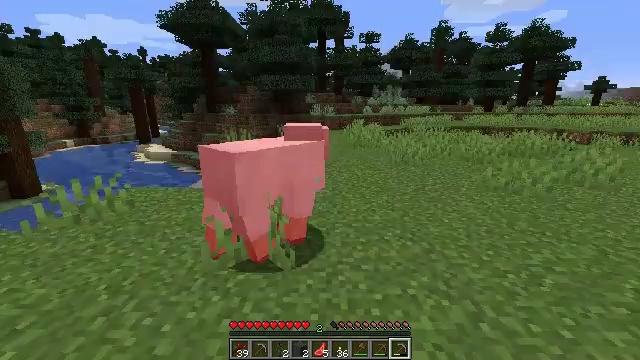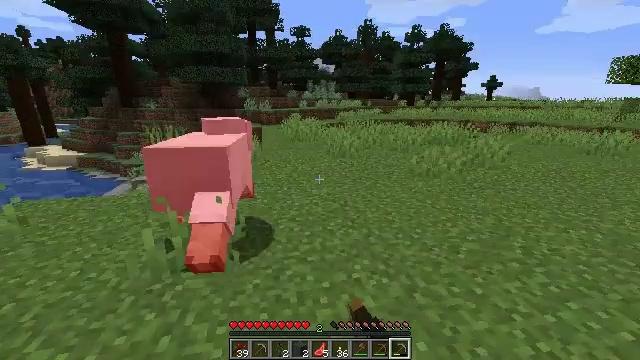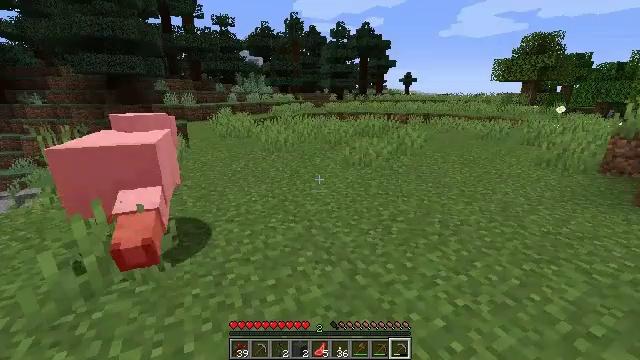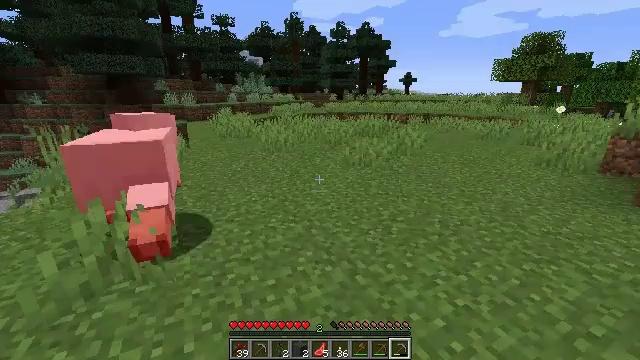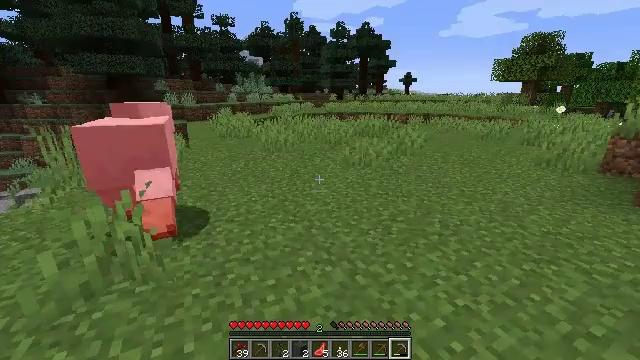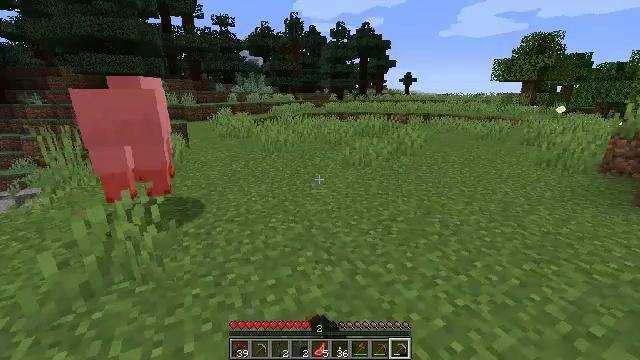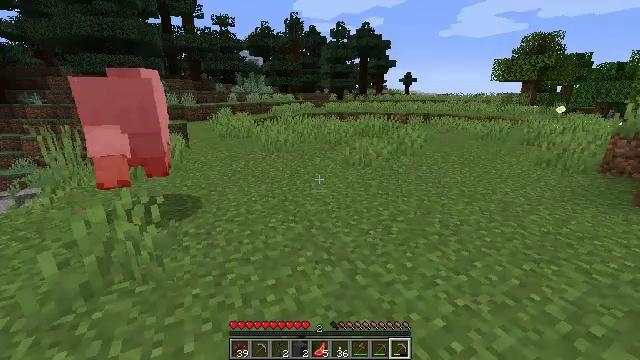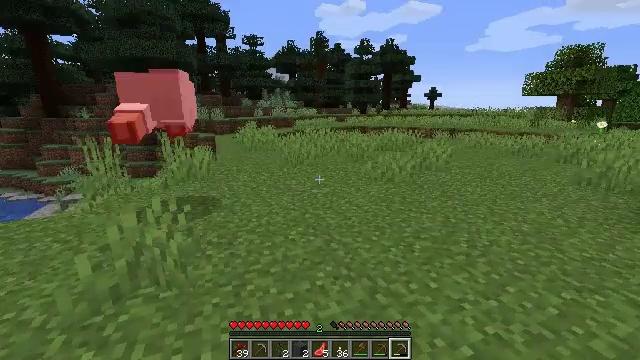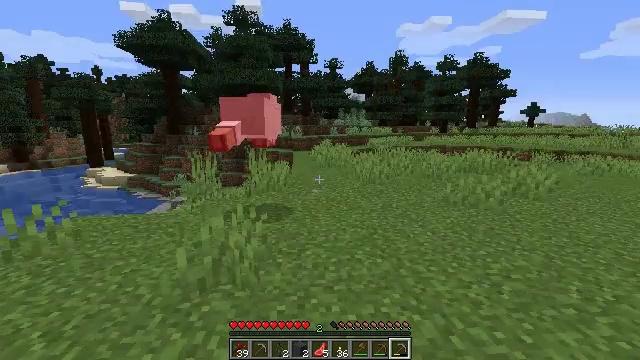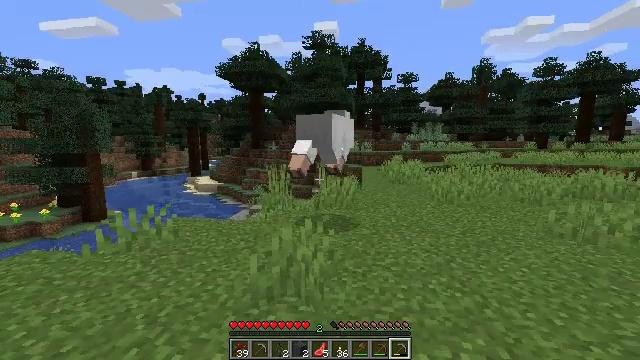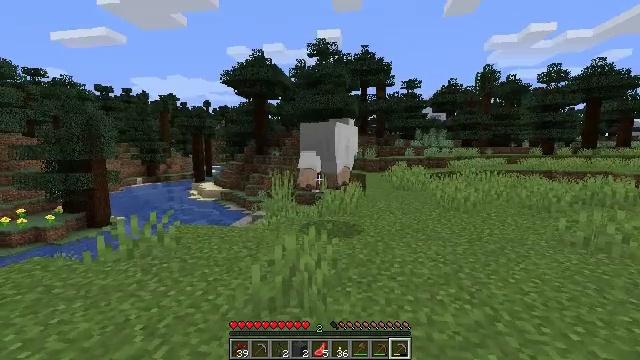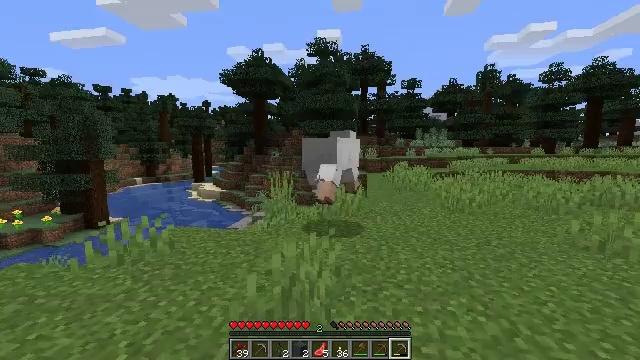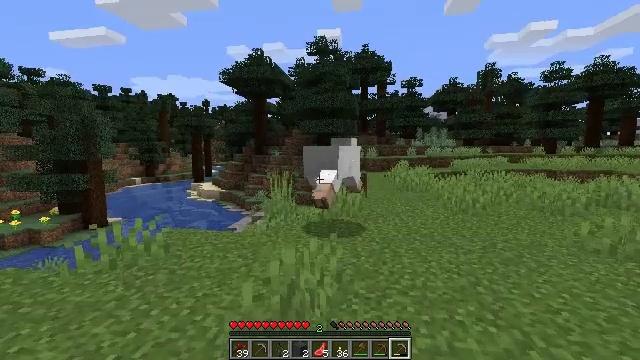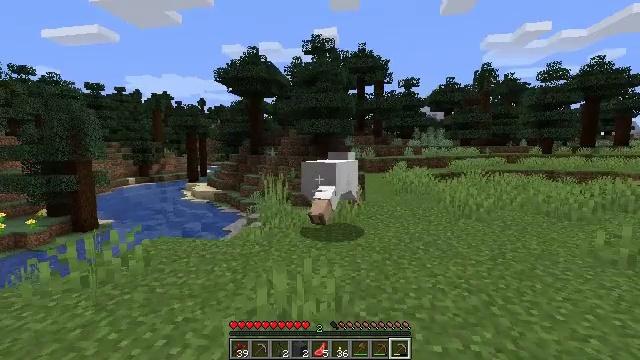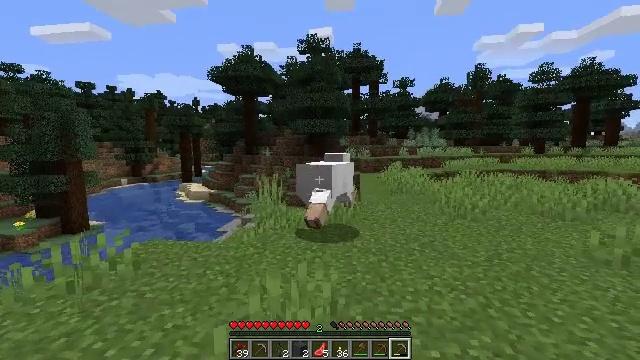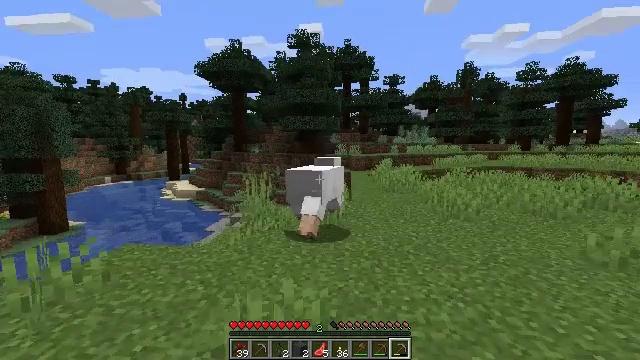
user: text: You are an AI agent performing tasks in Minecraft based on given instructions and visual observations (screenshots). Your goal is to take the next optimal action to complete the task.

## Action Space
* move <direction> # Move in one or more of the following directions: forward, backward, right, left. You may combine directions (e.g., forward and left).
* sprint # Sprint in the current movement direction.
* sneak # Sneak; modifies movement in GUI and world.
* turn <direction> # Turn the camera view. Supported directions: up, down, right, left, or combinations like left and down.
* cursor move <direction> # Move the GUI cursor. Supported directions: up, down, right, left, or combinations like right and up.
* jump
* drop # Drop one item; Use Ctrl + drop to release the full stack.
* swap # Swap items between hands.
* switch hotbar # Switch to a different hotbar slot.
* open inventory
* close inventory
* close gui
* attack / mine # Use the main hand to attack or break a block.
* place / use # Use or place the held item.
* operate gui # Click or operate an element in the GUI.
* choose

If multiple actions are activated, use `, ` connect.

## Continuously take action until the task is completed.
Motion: motion action
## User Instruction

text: Hunt animals.
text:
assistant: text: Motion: turn right and down, attack / mine
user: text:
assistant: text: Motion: turn right and down, attack / mine
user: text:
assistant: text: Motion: no_op
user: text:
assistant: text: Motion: attack / mine
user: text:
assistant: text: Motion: attack / mine
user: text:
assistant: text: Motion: attack / mine
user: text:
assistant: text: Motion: turn left and up
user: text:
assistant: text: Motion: turn left and up
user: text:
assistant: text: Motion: move forward, turn left and up
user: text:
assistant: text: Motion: move forward, turn up
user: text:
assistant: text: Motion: move forward
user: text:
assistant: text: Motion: move forward
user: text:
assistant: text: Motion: move forward
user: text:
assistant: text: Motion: move forward, turn right
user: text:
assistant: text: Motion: move forward, turn right, attack / mine
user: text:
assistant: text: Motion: move forward, attack / mine
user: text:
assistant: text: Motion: move forward, attack / mine
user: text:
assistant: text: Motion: move forward, turn down, attack / mine
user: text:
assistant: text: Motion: move forward
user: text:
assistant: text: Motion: move forward, attack / mine
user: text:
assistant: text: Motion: move forward, attack / mine
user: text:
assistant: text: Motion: move forward, attack / mine
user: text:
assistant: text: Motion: move forward
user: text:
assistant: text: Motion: move forward, attack / mine
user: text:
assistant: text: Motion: attack / mine
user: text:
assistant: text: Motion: turn down, attack / mine
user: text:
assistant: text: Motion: no_op
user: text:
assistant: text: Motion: no_op
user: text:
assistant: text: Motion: no_op